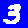
Digit: 3